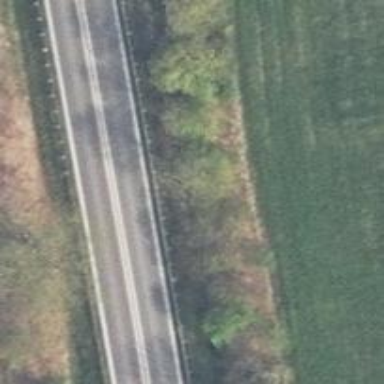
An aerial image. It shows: Row of deciduous broadleaved trees.